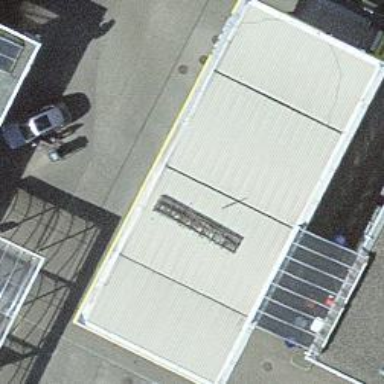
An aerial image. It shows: Fuel station.